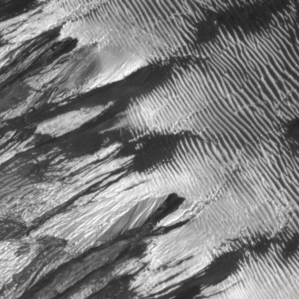
Label: frost